Question: I want to create a simple calculator as my first android project (instead of Helloworld), the calculaotr UI is shown below, which I uses 'GridLayout' to arrange the result display 'TextView' and the control 'Button's, the 'GridLayout' takes 6 rows and 4 columns. ( I simplified the xml layout file here)
'''
<GridLayout android:rowCount="6"
android:columnCount="4"
android:orientation="horizontal">
<TextView android:id="@+id/expressionTextView"
android:layout_columnSpan="4"/>
<LinearLayout
android:layout_columnSpan="4">
<Button android:id="@+id/btnClearText"/>
<Button android:id="@+id/btnDeleteText"/>
</LinearLayout>
<GridLayout>
'''

For creating the '+/-/x//0-9.' buttons, I use the following code:
'''
String[] buttonTexts = new String[]
{
"7", "8", "9", "/",
"4", "5", "6", "x",
"1", "2", "3", "-",
".", "0", "=", "+"
};
@Override
protected void onCreate(Bundle savedInstanceState) {
super.onCreate(savedInstanceState);
setContentView(R.layout.activity_main);
Point size = new Point();
getWindowManager().getDefaultDisplay().getSize(size);
int screenWidth = size.x;
int screenHeight = size.y;
int oneQuarterWidth = (int) (screenWidth * 0.25);
for (int ii = 0; ii < buttonTexts.length; ii++) {
Button btn = new Button(this);
btn.setText(buttonTexts[ii]);
btn.setTextSize(40);
GridLayout.Spec rowSpec = GridLayout.spec(ii/4 + 2);
GridLayout.Spec columnSpec = GridLayout.spec(ii % 4 );
GridLayout.LayoutParams params = new GridLayout.LayoutParams(rowSpec, columnSpec);
params.setGravity(Gravity.FILL);
params.width = oneQuarterWidth;
gridLayout.addView(btn, params);
}
'''
However, the last row stretches on the vertical direction, and when running the calculator on my android machine, some of the last row may be hidden!
What I want is to make the UI fits with the device height, do you have any ideas? Thanks!
P.S.
I even tried to set the heights of the result display 'TextView' and 'LinearLayout' that contains 'Clear/Del' by using:
'''
expressionTextView = (TextView)findViewById(R.id.expressionTextView);
clearDelLinearLayout = (LinearLayout)findViewById(R.id.linearLayout1);
GridLayout.LayoutParams expressionTextViewParams =
(GridLayout.LayoutParams)expressionTextView.getLayoutParams();
expressionTextViewParams.height = ...; // some calculated height
expressionTextView.setLayoutParams(expressionTextViewParams);
'''
But this doesn't work :(
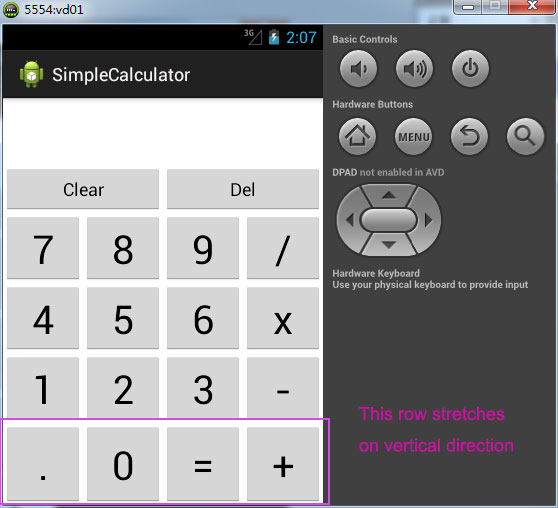
Answer: from documentation:
> Limitations:GridLayout does not provide support for the principle of
weight, as defined in weight. In general, it is not therefore possible
to configure a GridLayout to distribute excess space between multiple
components. Some common use-cases may nevertheless be accommodated as
follows. To place equal amounts of space around a component in a cell
group; use CENTER alignment (or gravity). For complete control over
excess space distribution in a row or column; use a LinearLayout
subview to hold the components in the associated cell group. When
using either of these techniques, bear in mind that cell groups may be
defined to overlap.
<URL>
try using LinearLayouts for the children, like:
'''
<LinearLayout
android:layout_width="match_parent"
android:layout_height="wrap_content" android:orientation="horizontal">
<Space
android:layout_width="wrap_content"
android:layout_height="match_parent"
android:layout_weight="1" />
<Button
android:layout_width="wrap_content"
android:layout_height="wrap_content"
android:id="@+id/btnClearText" />
'''
Or you can simply use another layout, like e.g. 'LinearLayout', which is pretty consistent when it comes to rendering
P.S.
from docs:
> a call to setLayoutParams(ViewGroup.LayoutParams) must be made to
notify GridLayout of the change
Maybe after changing layout parameters, you should call 'GridLayout.invalidate();' ?